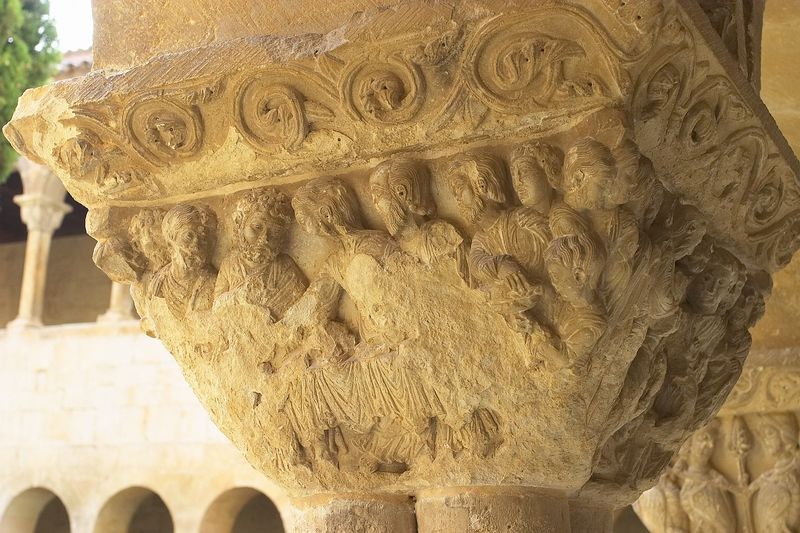
Titel: S. Domingo de Silos
Standort: Burgos (EU - E)
Schlagwörter: baum, gruppe, kämpfer, schatten, menschen, frisur, frisuren, haar, licht, marmor, männer, schmuck, säule, säulen, ornament, bart, bärte, architektur, falten, stein, kirche, gewand, haare, stoff, gewänder, gotik, locken, statue, relief, wellen, bogen, hof, figuren, detail, foto, oben, bögen, loggia, antike, kloster, arkaden, kapitelle, kapitell, kaputt, sandstein, christus, jesus, mittelalter, romanik, jünger, kapitel, kreuzgang, akantus, apostel, beschädigt, bauteil, logia, 1200, innerhof